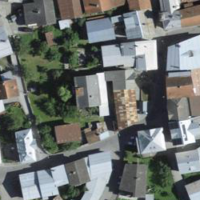
EUNIS habitat code: 54
Species observed at this site:
Accipiter nisus
Corvus corone
Cyanistes caeruleus
Falco subbuteo
Dendrocopos major
Prunella modularis
Passer domesticus
Carduelis carduelis
Turdus merula
Parus major
Hirundo rustica
Pica pica
Phoenicurus ochruros
Garrulus glandarius
Motacilla alba
Delichon urbicum